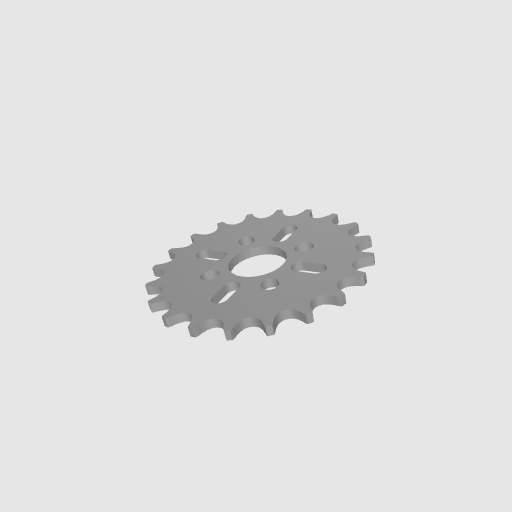
Part: HubMountAcetalSprocket20T